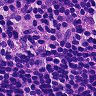
Metastatic tissue present: no